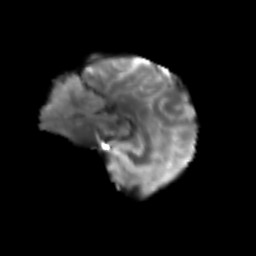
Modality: T2w
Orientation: sagittal
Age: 77
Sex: female
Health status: ill
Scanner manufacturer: siemens
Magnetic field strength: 3 T
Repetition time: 8.7 s
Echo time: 0.11 s